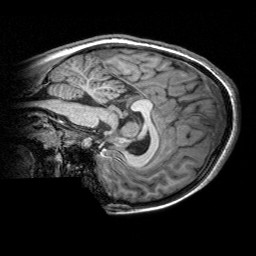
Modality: T1w
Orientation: sagittal
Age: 16
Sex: female
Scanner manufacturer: siemens
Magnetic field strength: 3 T
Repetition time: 2.53 s
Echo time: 0.00297 s